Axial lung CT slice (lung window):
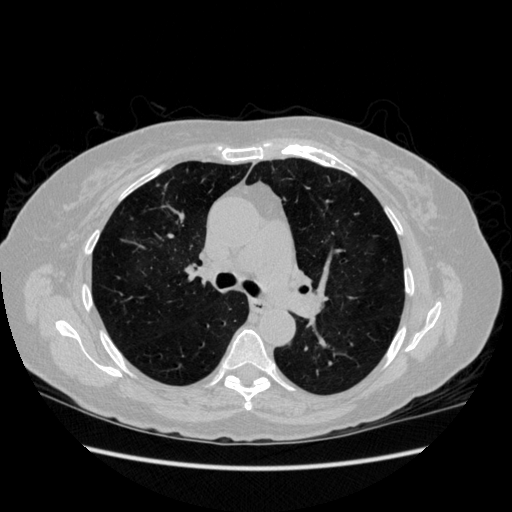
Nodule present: no